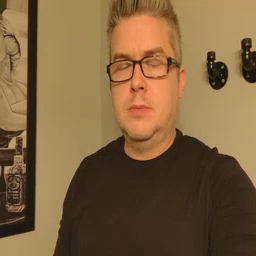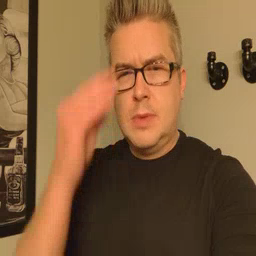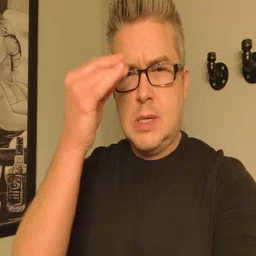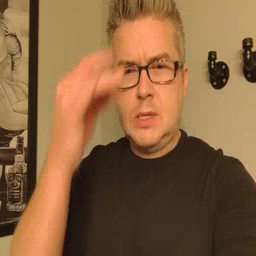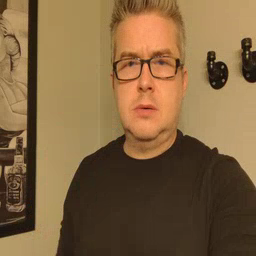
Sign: think